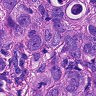
Metastatic tissue present: yes